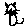
Label: cat